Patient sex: M
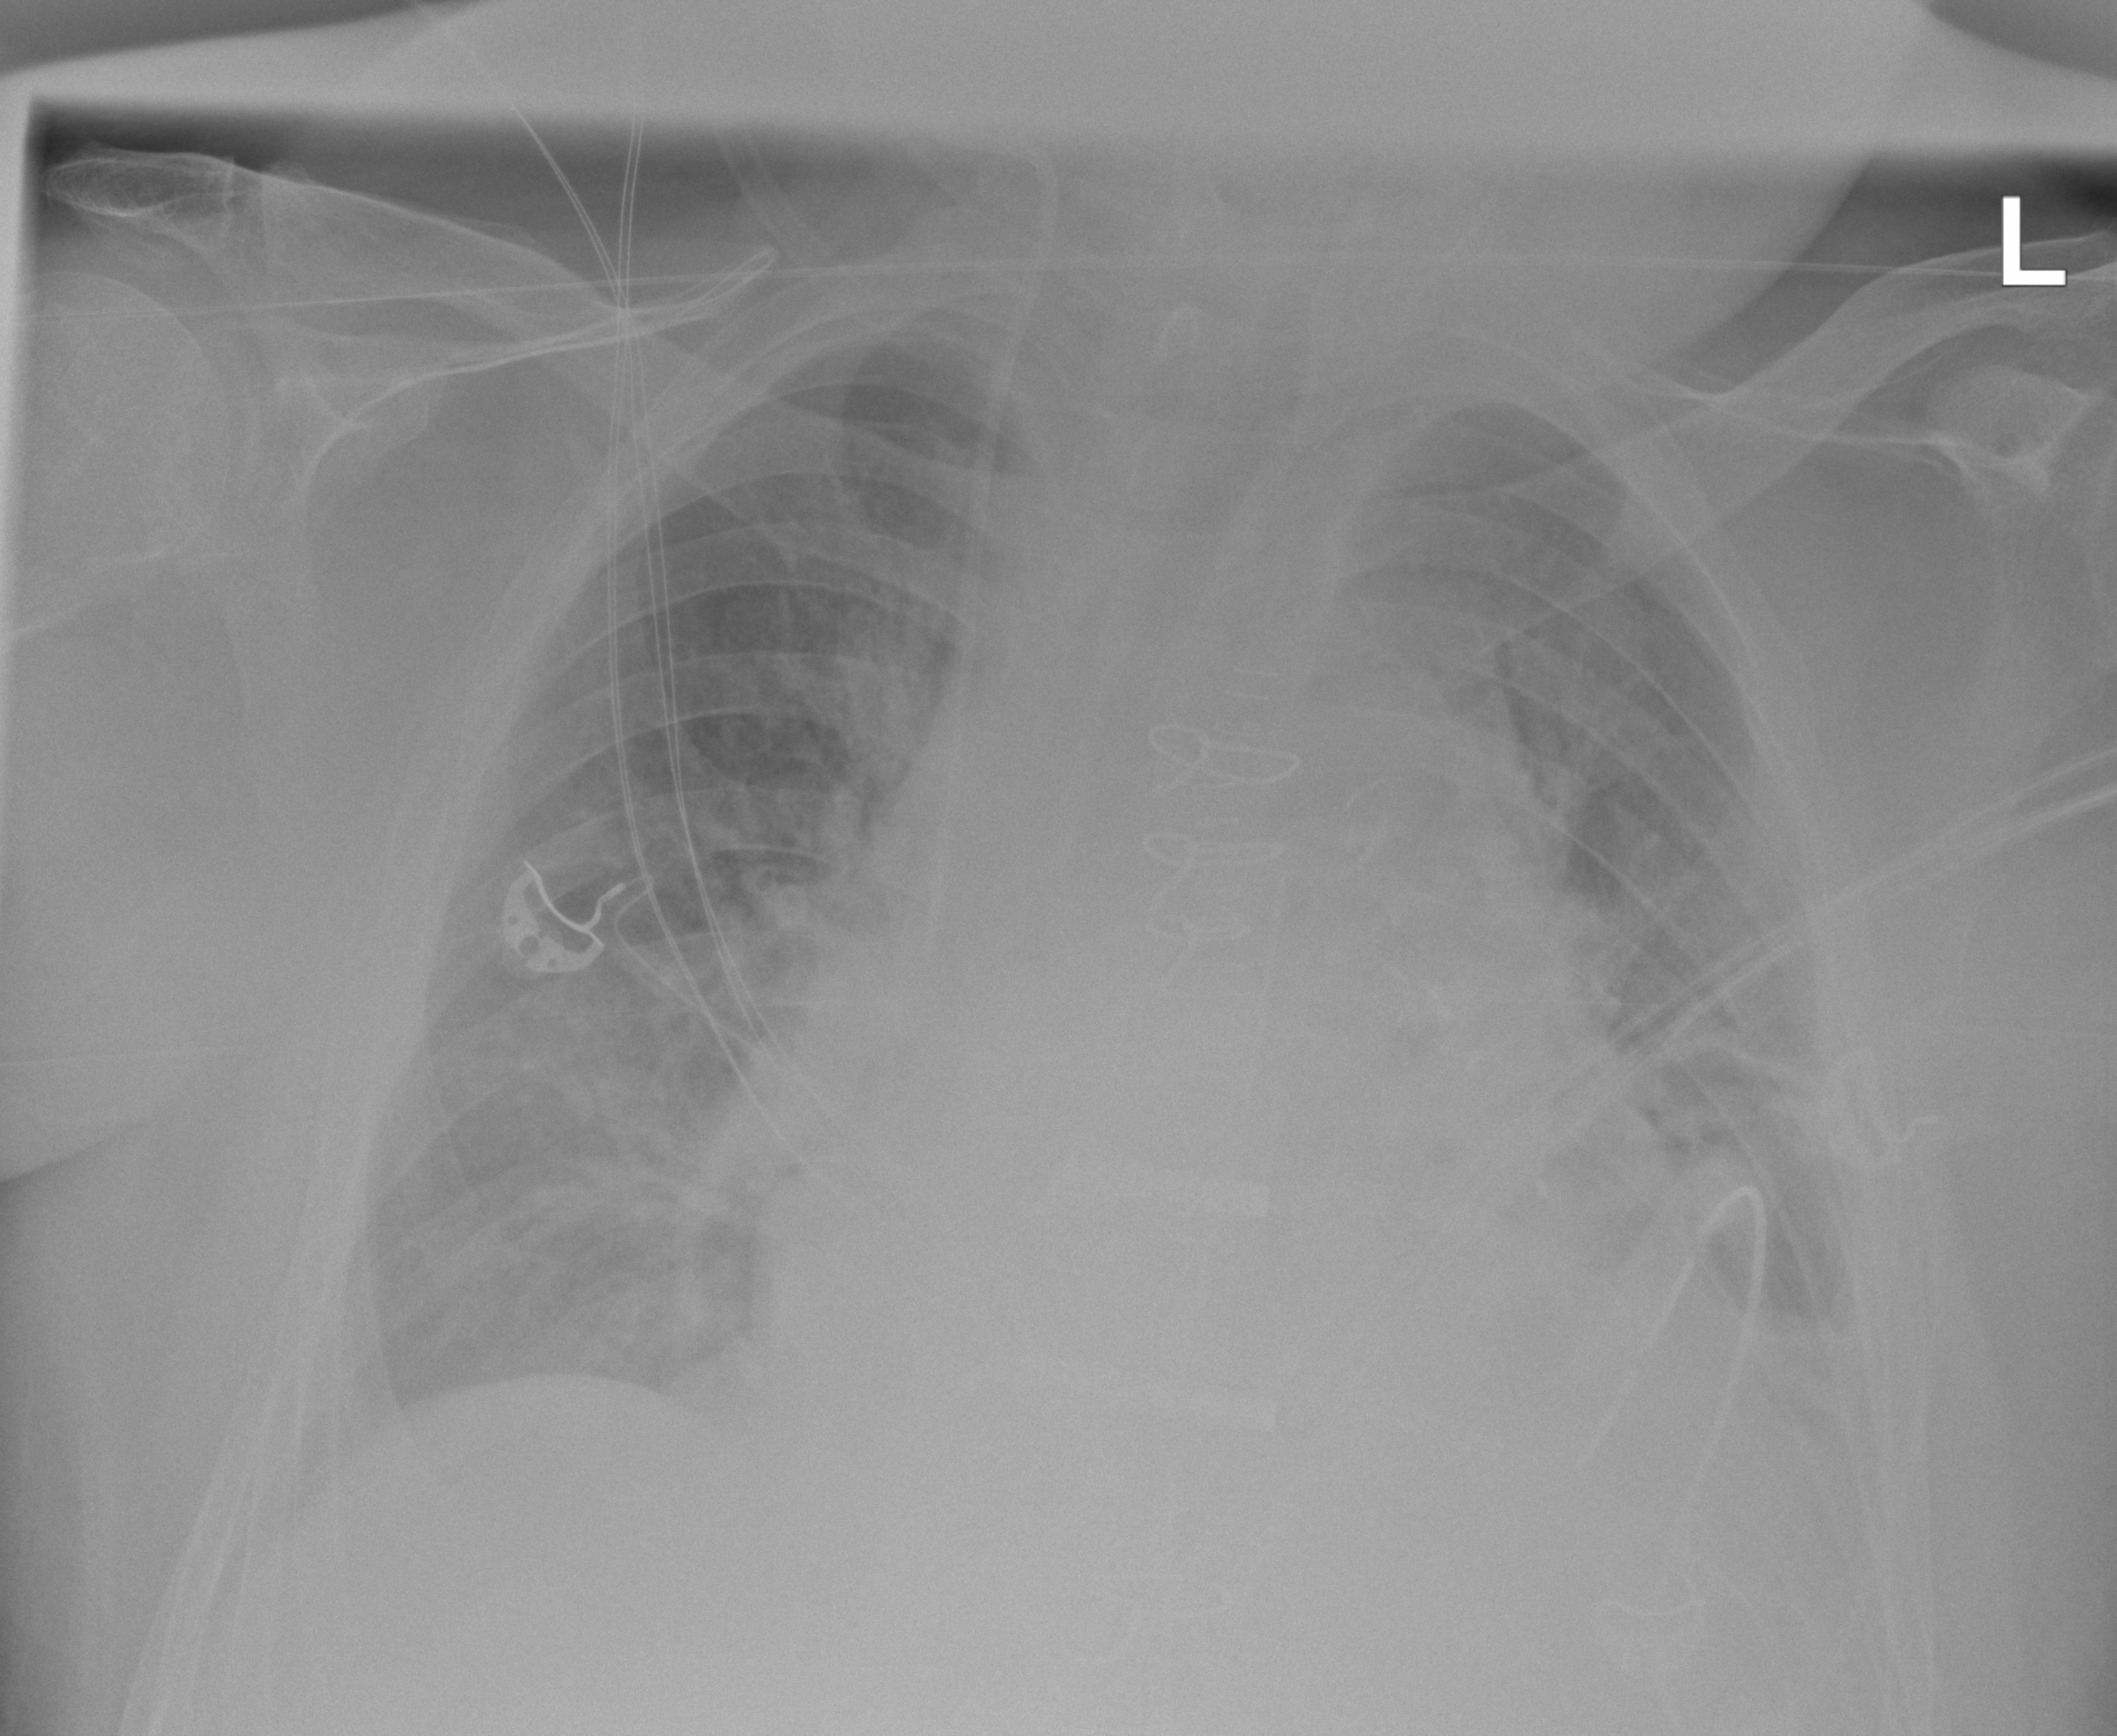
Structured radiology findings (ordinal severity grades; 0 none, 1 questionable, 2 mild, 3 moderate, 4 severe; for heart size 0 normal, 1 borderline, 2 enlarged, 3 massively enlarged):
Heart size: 3
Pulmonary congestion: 2
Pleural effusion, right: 2
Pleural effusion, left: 2
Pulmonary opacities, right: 0
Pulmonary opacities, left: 0
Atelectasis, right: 0
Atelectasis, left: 2